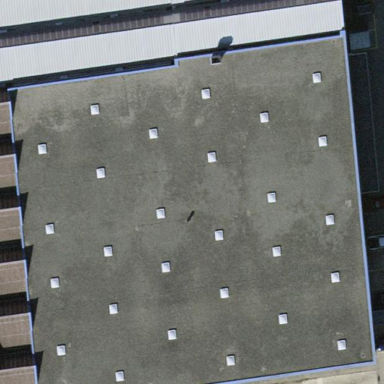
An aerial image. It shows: Industrial building with flat gray roof.